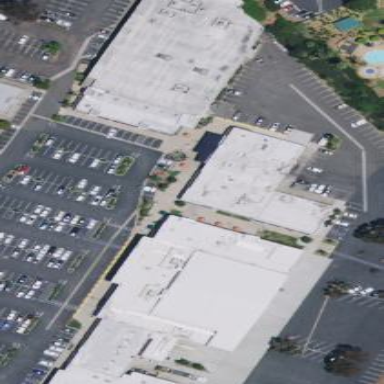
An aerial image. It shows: Commercial building.